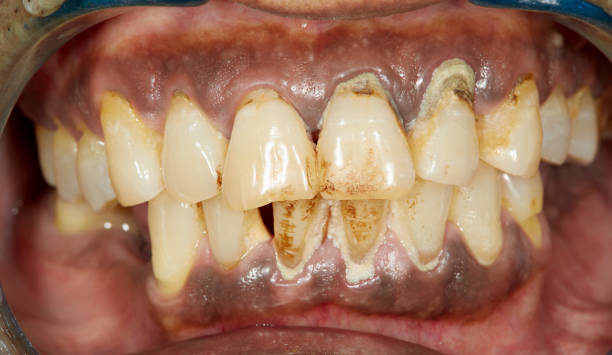
Condition: Calculus